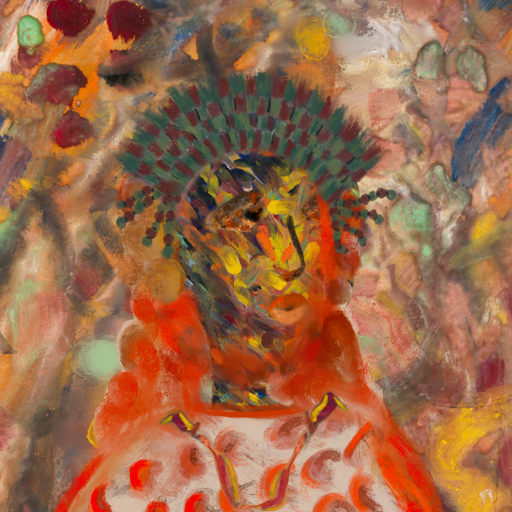
Background: Mother_And_Son_Mother, Head And Neck Side: An_Impression, Face Side: Gypsy_Queen, Bust: Rupkatha, Hair Side: Rupkatha, Head Accessory: After_Raid_Crown, Second Necklace: Gypsy_Mother_1, Necklace: Blank, Baby: Blank